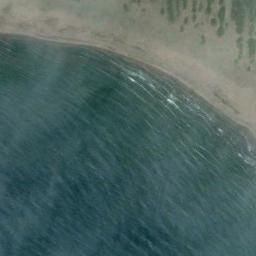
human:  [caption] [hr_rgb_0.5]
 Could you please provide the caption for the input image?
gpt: The beach with brown sand and some green plants on the beach .

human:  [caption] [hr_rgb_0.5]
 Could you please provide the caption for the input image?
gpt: Huge waves swashes the beach with green plants .

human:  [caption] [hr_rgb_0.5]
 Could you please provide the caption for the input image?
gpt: There are houses by the beach .

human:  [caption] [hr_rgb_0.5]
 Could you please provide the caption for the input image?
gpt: Teal mixed sea and gray beach .

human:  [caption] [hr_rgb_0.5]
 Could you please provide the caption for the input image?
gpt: The sea is calm beside the beach .